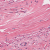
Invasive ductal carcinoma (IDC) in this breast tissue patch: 0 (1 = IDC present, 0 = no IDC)